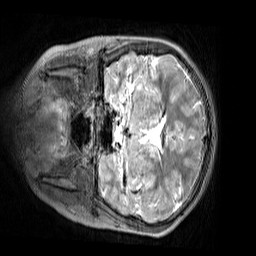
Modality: T2w
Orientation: coronal
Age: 9
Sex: female
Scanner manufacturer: siemens
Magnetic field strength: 3 T
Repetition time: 3.2 s
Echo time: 0.408 s